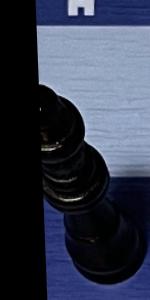
Label: Queen_Black